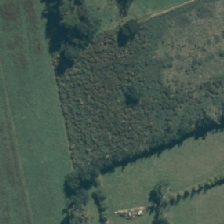
Land cover: shortrotation_cropland